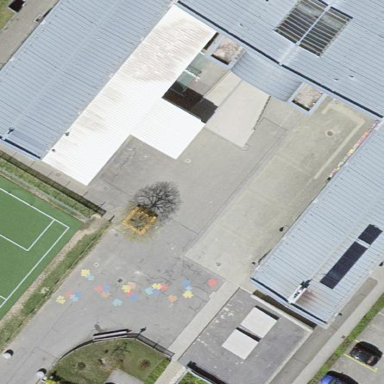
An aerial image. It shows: Pedestrian road leading to square in schoolyard.